Question: I am trying to match the first name varchar (50) and last name varchar(50) from table A to the first name varchar(50) and last name varchar(50) on table B. The issue is that both table contain a lot of shortened first names like the name Andrew in table A and there might be a matching record with the last name but the first name is Andy so it comes up as not a match. Is there anyway to get around this in SQL. The shortened names is a vice verse problem meaning that both Table A and Table B have some shortened names.
Here are some more examples:

This is my current code.
'''
Select *
FROM TableA p
JOIN TableB e ON e.CompanyNumber = 1 and e.LastName like '%' + rtrim(ltrim(p.lastname)) + '%'
and e.FirstName like '%' + ltrim(rtrim(p.firstname)) + '%'
'''
NOTE: This is the only way to match the tables together.
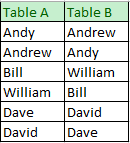
Answer: Provided you use a 3rd Table to hold you Long/Short Names as so.
'''
CREATE TABLE TableNames
([Id] int, [OfficialName] varchar(7), [Alias] varchar(7))
;
INSERT INTO TableNames
([Id], [OfficialName], [Alias])
VALUES
(1, 'Andrew', 'Andy'),
(2, 'Andrew', 'Andrew'),
(3, 'William', 'Bill'),
(4, 'William', 'William'),
(5, 'David', 'Dave'),
(6, 'David', 'David')
'''
The following query should give you what you are looking for.
'''
SELECT *
FROM (
SELECT TableA.Id AS T1_Id
,CompanyId AS T1_CompanyId
,FirstName AS T1_FirstName
,LastName AS T1_LastName
,TableNames.OfficialName AS OfficialName
FROM tableA
INNER JOIN tableNames ON TableA.FirstName = TableNames.Alias
) T1
,(
SELECT tableB.Id AS T2_Id
,CompanyId AS T2_CompanyId
,FirstName AS T2_FirstName
,LastName AS T2_LastName
,TableNames.OfficialName AS OfficialName
FROM tableB
INNER JOIN tableNames ON TableB.FirstName = TableNames.Alias
) T2
WHERE T1.T1_CompanyId = T2.T2_CompanyId
AND T1.OfficialName = T2.OfficialName
AND T1.T1_LastName = T2.T2_LastName
'''
I set up my solution sqlfiddle at <URL>
I hope this helps.